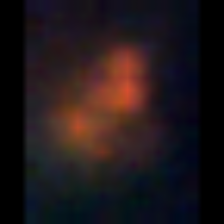
Taxon: Unknown_detritus
Group: Unknown